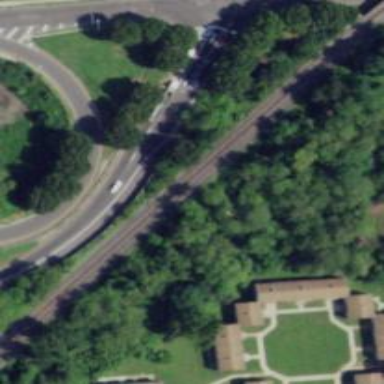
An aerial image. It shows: Railway line on embankment.